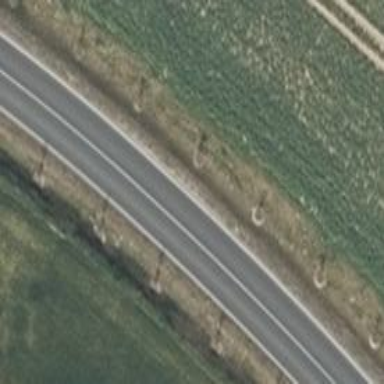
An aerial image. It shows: Primary road with asphalt surface.